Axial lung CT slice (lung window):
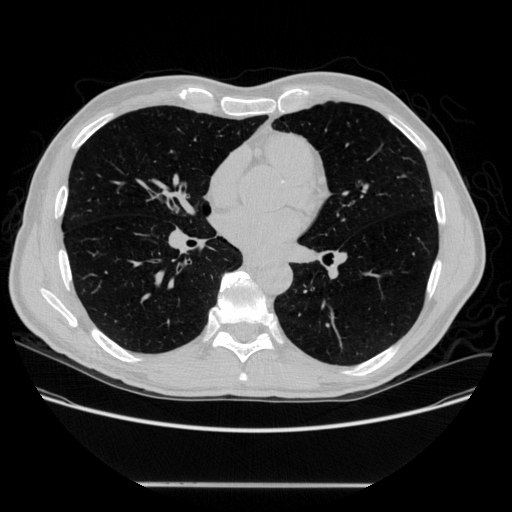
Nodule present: no